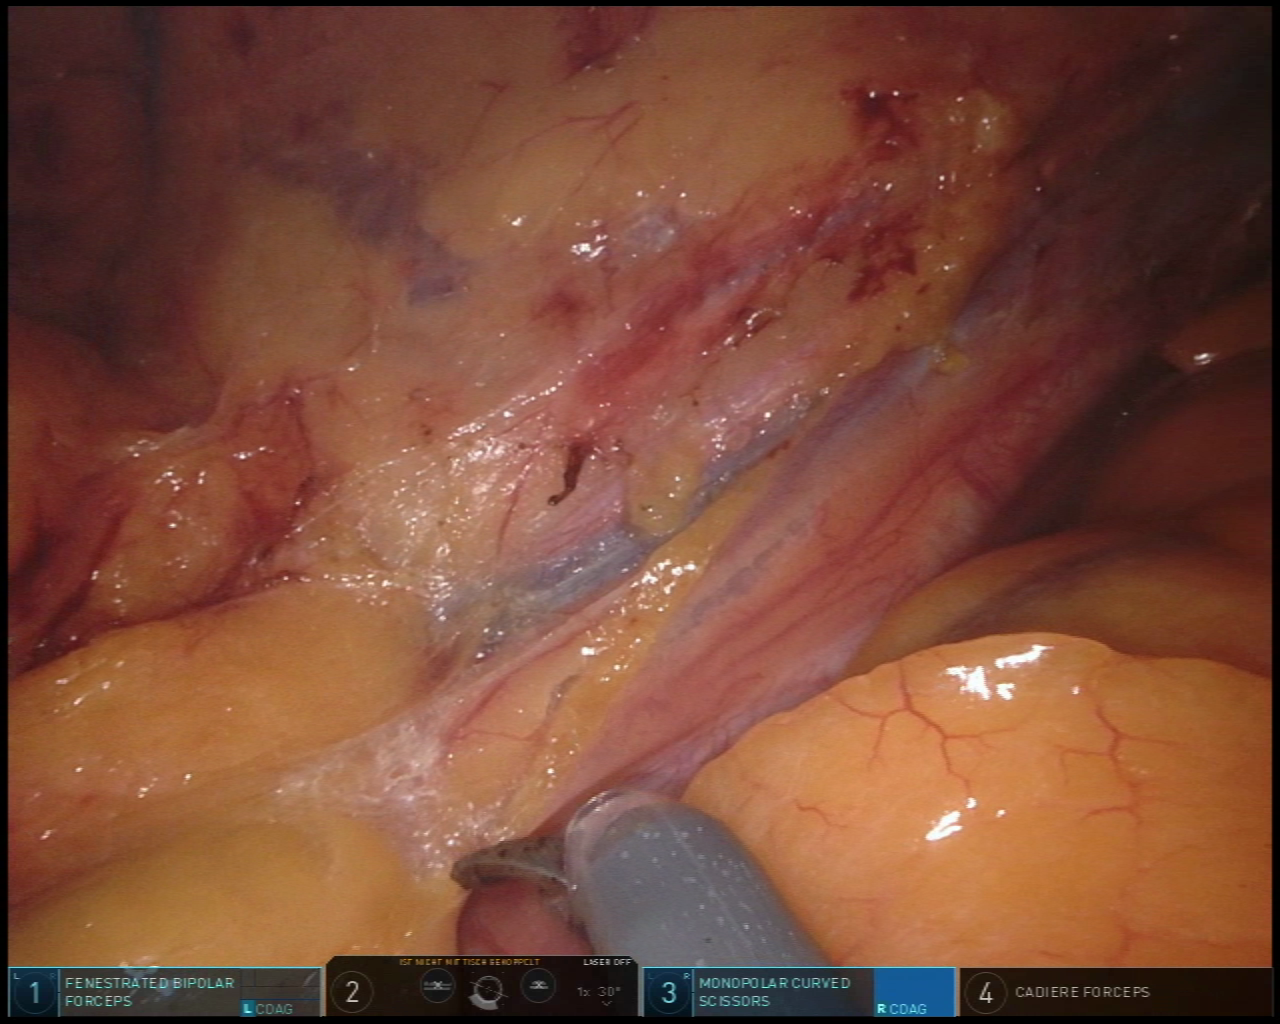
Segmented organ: ureter
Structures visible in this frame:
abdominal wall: no
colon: no
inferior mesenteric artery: no
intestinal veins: no
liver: no
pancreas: no
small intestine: no
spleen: no
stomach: no
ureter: yes
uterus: no
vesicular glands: no